Question: I want to achiece the following scenario,

My idea is to have three different tableview. But i have stuck up with the scrolling problem that if i scroll tableview3 vertically, tableview1 & tableview2 should also scroll.
Is there any other idea for implementing this? Or else a solution for my scrolling problem?
The number of columns are dynamic.
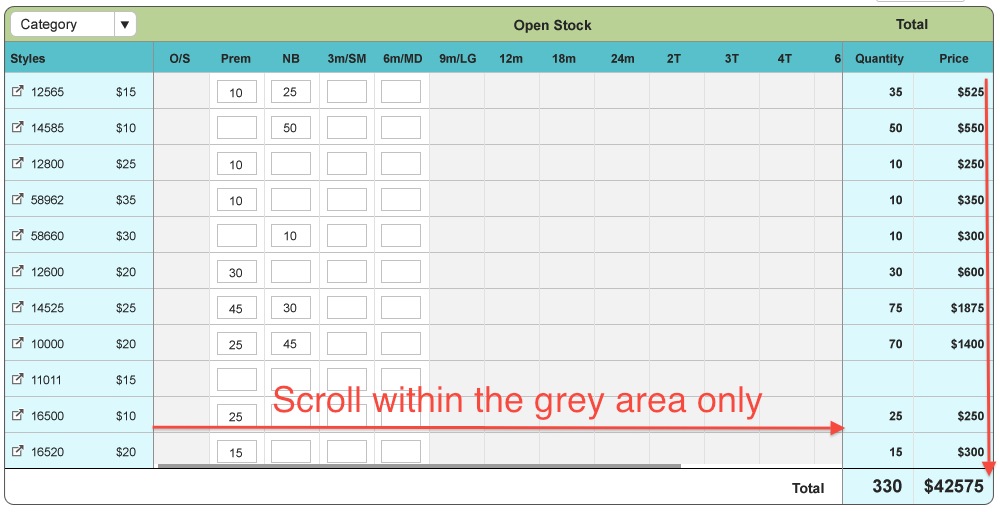
Answer: I'm currently in the process of implementing a similar UI system, I gave up on using UITableView for it in order to make things a little more 'dynamic'. Re-implemnting all of UITableView from scratch is a really fun exercise!
If UITableView will still work for you, all you need to remember is tableview's are subclasses of UIScrollView, which has delegate methods for scrolling. Use those, along with setContentOffset and you can trivially sync the scrolling of multiple tables.